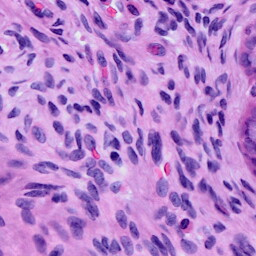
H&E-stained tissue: Cervix